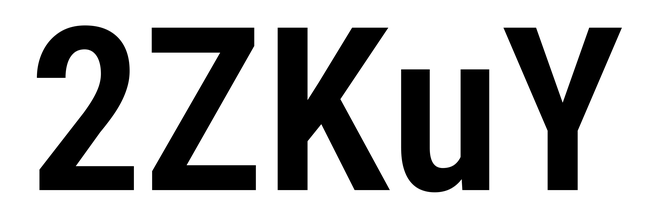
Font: Roboto_Condensed_SemiBold